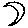
Label: moon